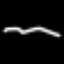
Label: squiggle